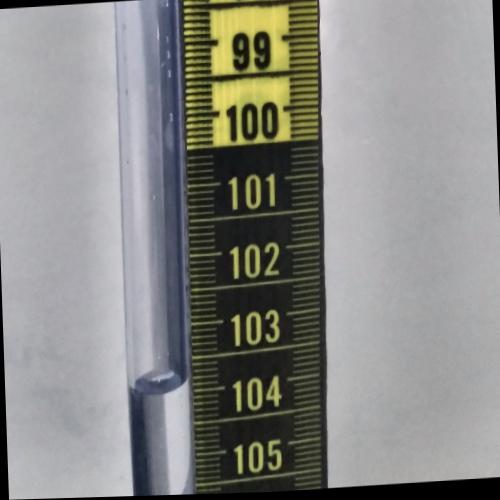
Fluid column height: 103.8 cm